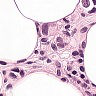
Metastatic tissue present: yes